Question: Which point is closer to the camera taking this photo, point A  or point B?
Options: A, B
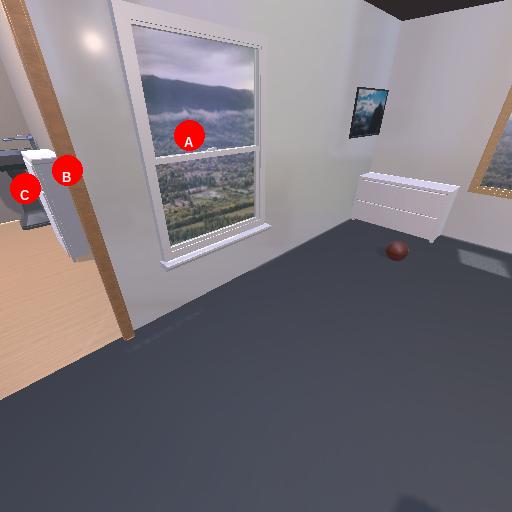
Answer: A